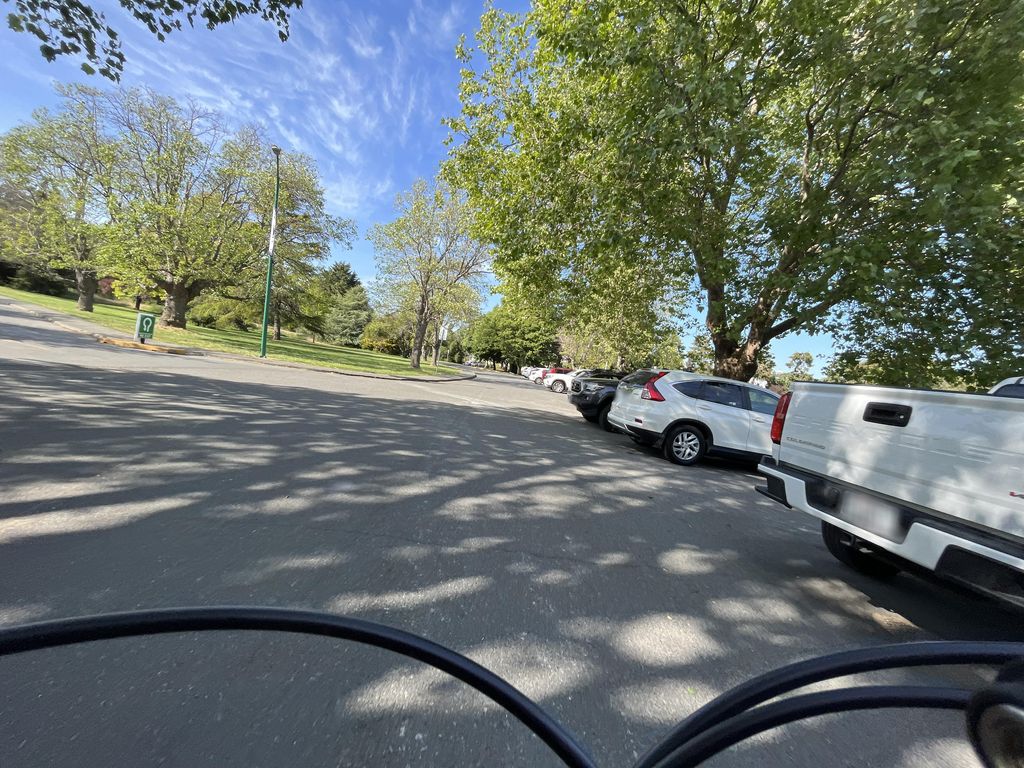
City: victoria